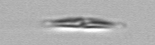
Label: pennate